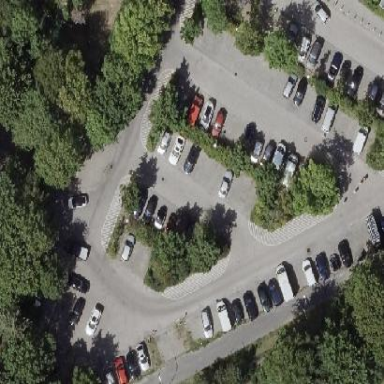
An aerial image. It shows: Parking aisle designated as service road.